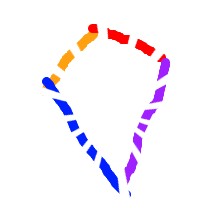
Shape: kite